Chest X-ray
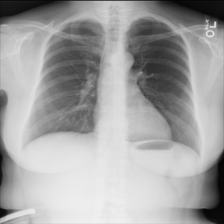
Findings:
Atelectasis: negative
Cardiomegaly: negative
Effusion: negative
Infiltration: negative
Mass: negative
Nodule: negative
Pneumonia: negative
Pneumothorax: negative
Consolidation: negative
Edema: negative
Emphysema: negative
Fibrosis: negative
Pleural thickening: negative
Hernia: negative